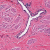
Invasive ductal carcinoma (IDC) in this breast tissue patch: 0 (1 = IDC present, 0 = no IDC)